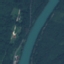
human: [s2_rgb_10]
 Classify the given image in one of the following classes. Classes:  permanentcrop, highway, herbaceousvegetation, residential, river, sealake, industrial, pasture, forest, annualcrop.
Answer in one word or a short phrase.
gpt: River